Brain MRI, t2w sequence, axial 2D slice.
Patient: age 46, sex F, weight 95 kg, height 1.95 m
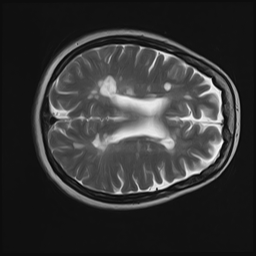